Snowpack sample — Loveland Pass, Silver Plume, Colorado, USA (1/12/25, 11:40 AM MST)
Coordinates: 39.66, -105.88
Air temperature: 7 °F
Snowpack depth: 140 cm
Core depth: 10 cm
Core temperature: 41 °F
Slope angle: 11°, slope face: 30°
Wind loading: high
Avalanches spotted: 2
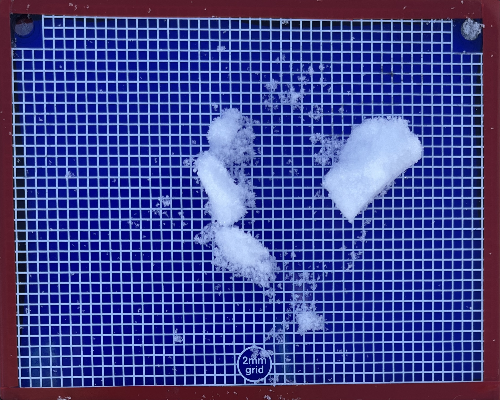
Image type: profile
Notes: Pilot using slightly modified coring method that took too large segment for snow profile picturing, advised not to use in higher level models. Two avalanche on south face nearby, partially cloudy with light snow in the last 24 hours. Lots of wind loading on eastern features.